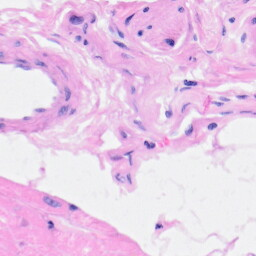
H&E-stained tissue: Heart